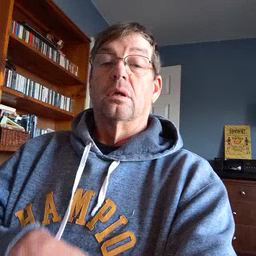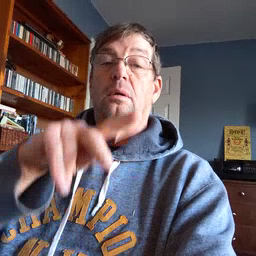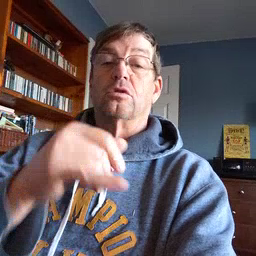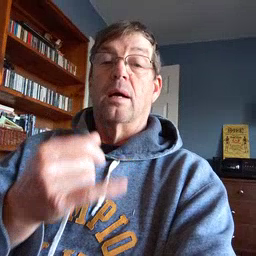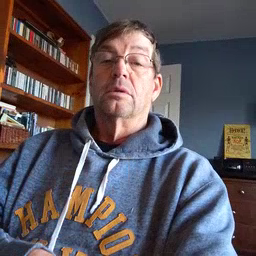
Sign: pajamas